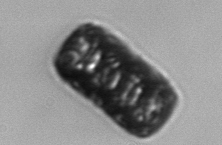
Label: Paralia_sulcata